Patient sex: M
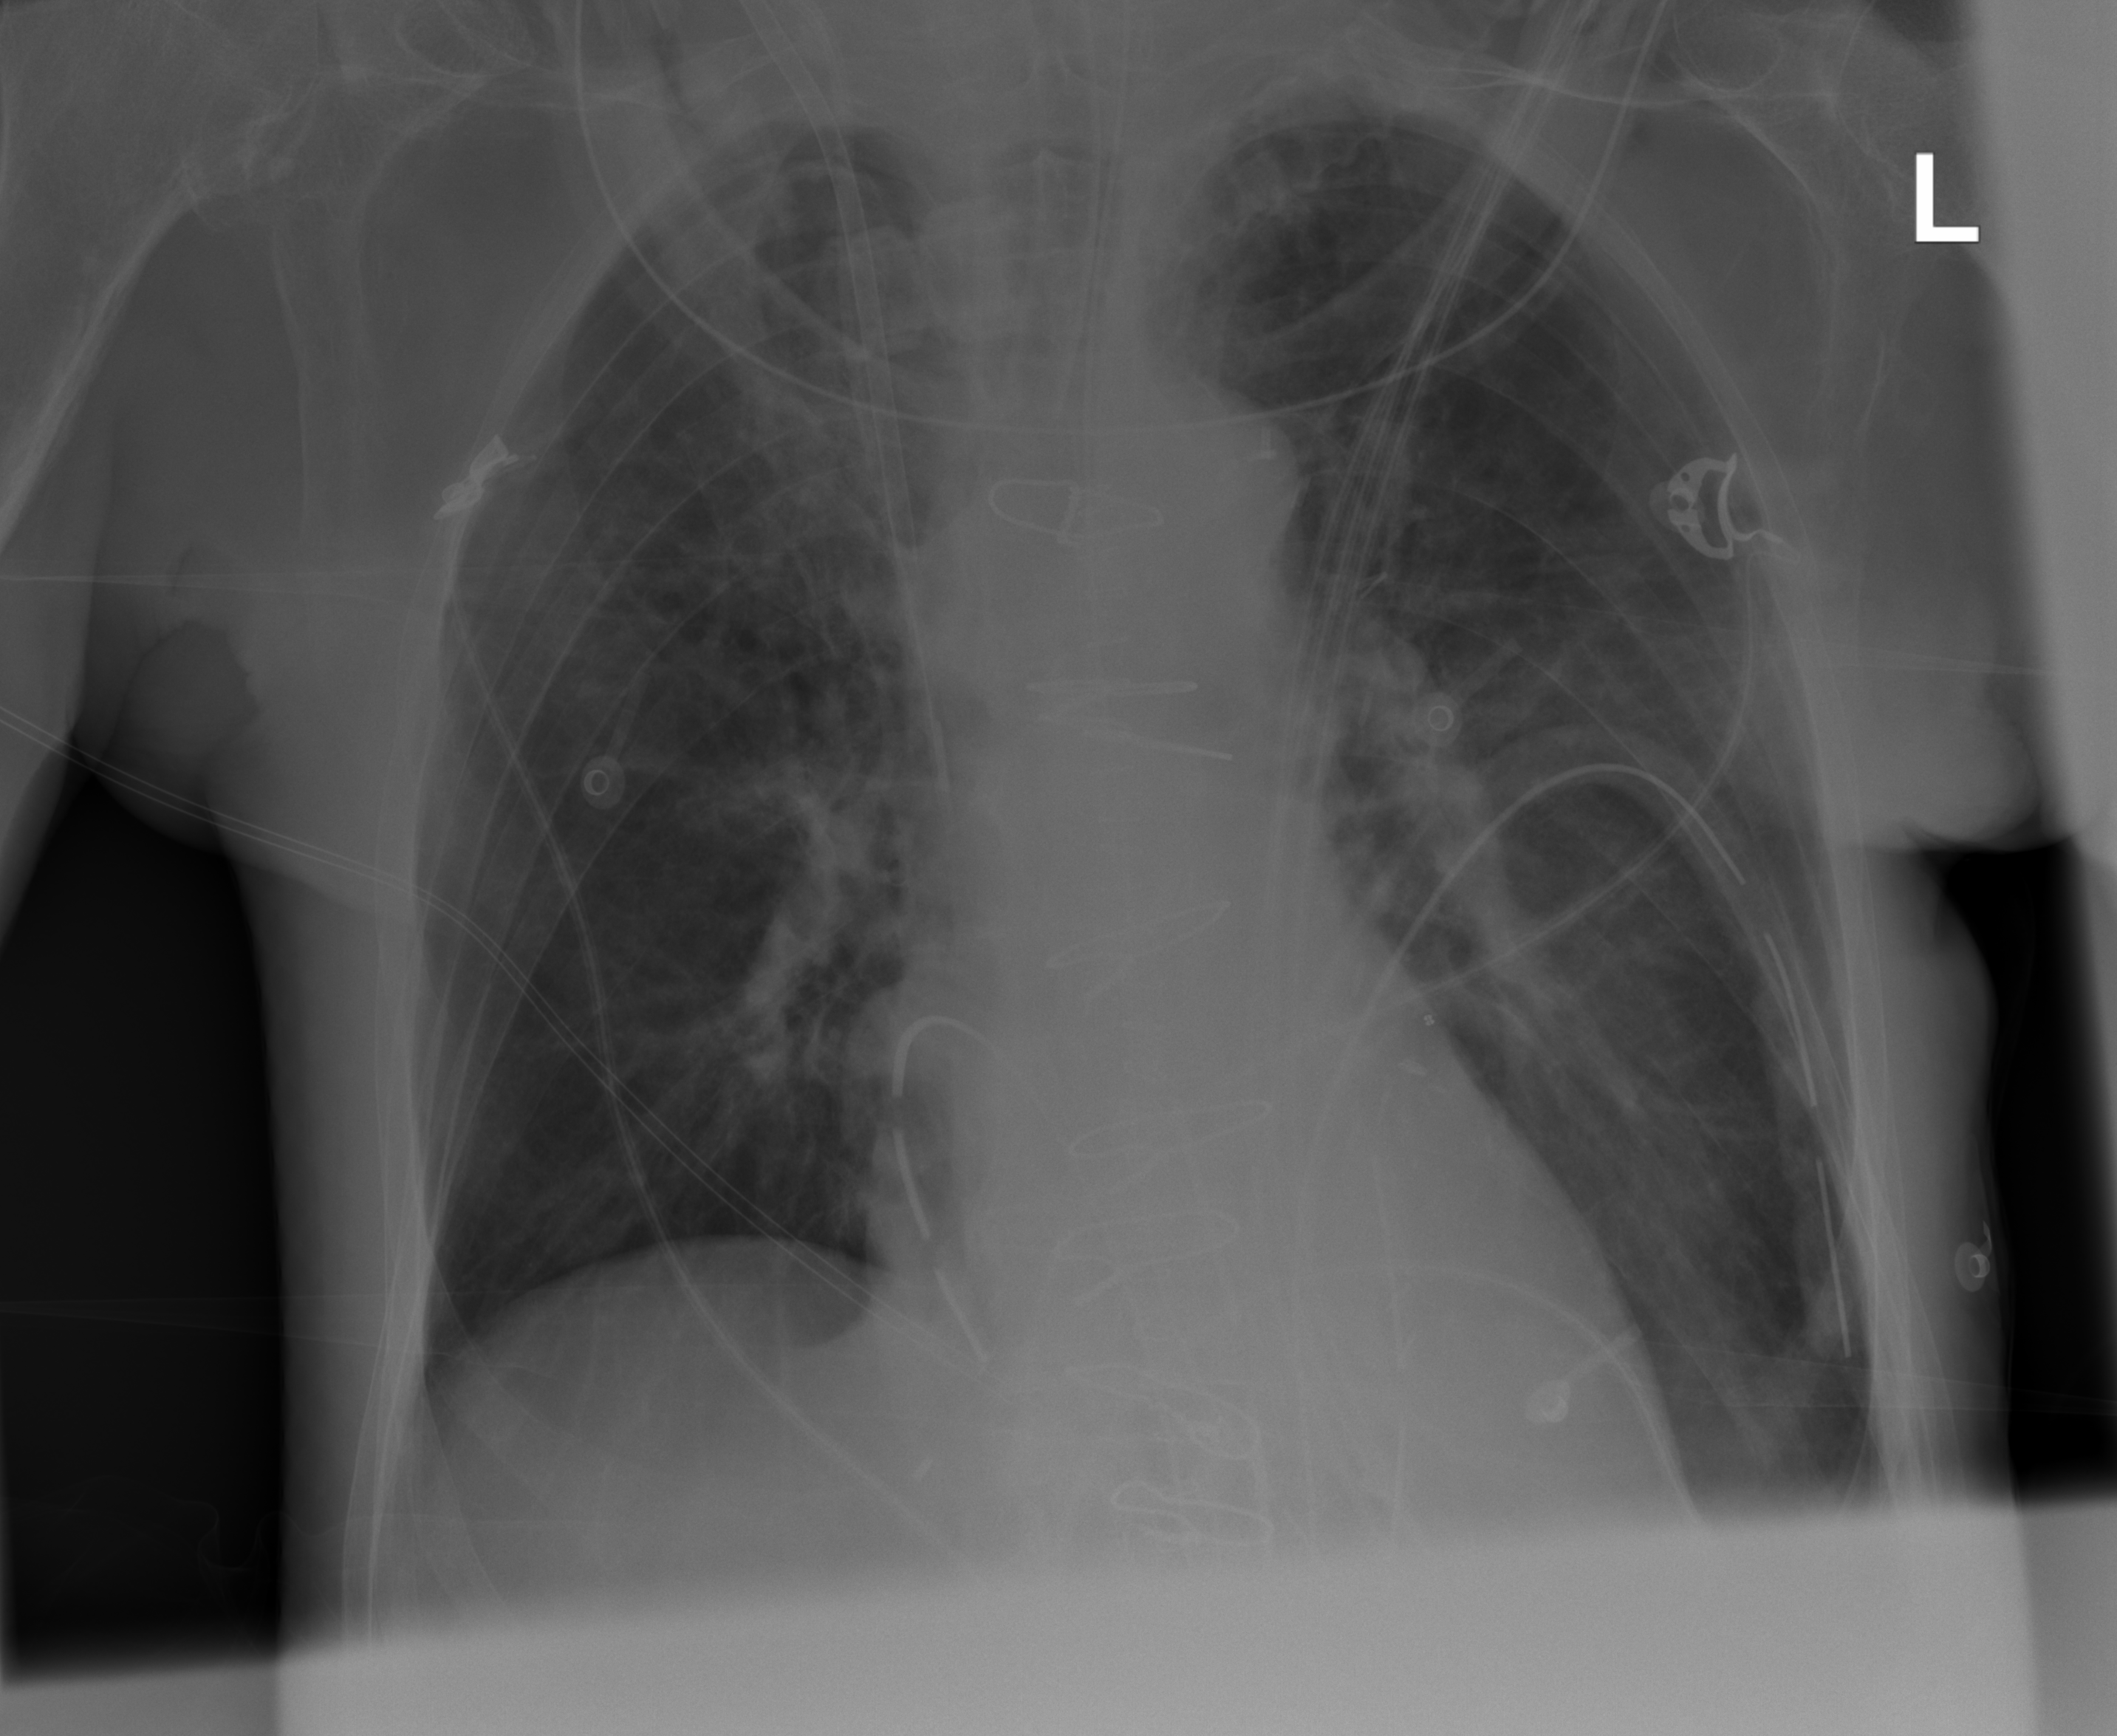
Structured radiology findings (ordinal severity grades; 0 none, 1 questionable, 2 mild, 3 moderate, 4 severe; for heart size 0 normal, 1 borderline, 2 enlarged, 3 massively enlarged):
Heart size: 0
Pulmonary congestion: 1
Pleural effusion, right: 0
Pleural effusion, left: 0
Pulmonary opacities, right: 0
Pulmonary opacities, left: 0
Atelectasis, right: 2
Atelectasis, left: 0